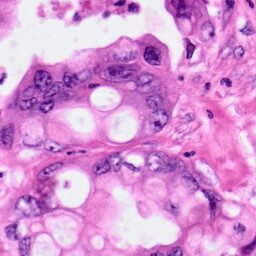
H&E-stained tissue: Pancreatic